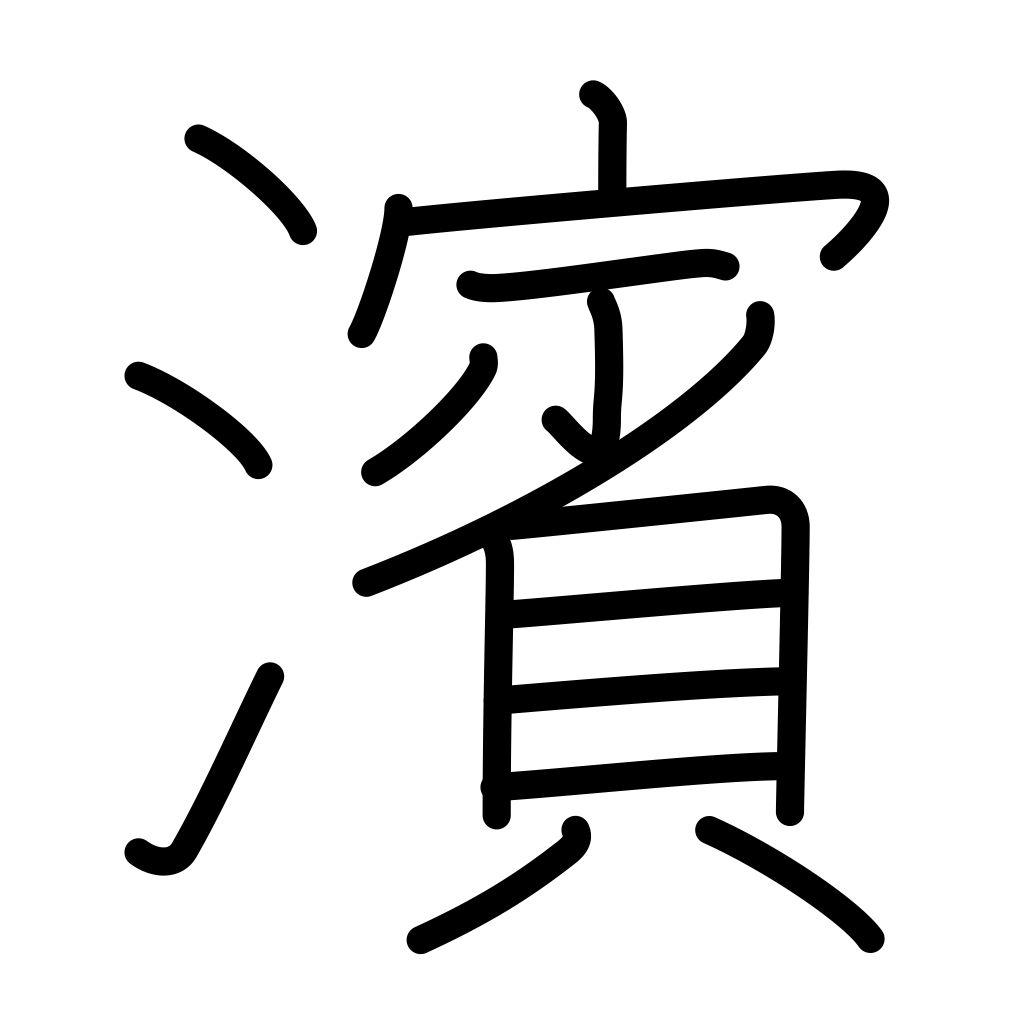
Meaning: beach, sea coast, river bank